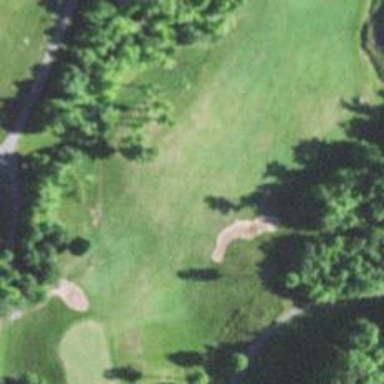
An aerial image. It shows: View of golf hole.